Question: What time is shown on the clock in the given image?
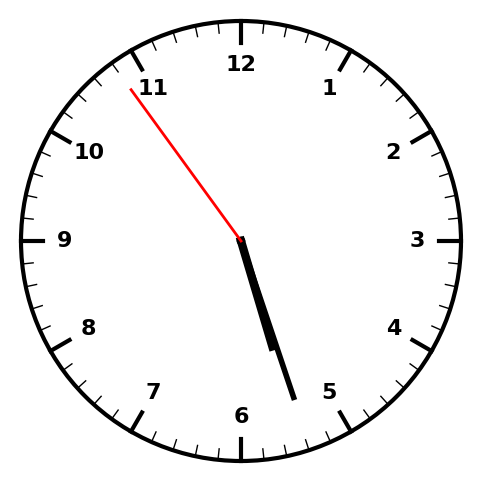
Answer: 05:26:54